Aerial crown-view tile of a tropical tree (Barro Colorado Island, Panama), acquired 20250317:
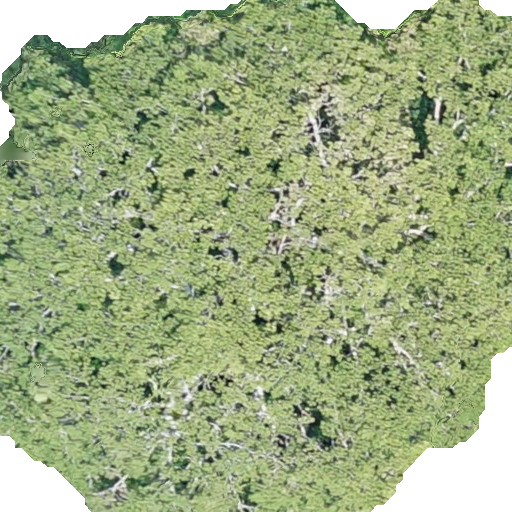
Species: Sterculia apetala
GBIF accepted scientific name: Sterculia apetala
Crown area: 410.278 m²